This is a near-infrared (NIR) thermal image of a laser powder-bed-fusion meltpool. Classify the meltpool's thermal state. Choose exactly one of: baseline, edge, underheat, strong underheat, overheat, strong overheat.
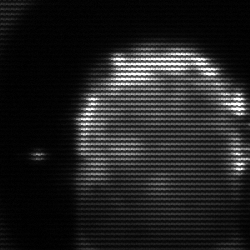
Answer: baseline